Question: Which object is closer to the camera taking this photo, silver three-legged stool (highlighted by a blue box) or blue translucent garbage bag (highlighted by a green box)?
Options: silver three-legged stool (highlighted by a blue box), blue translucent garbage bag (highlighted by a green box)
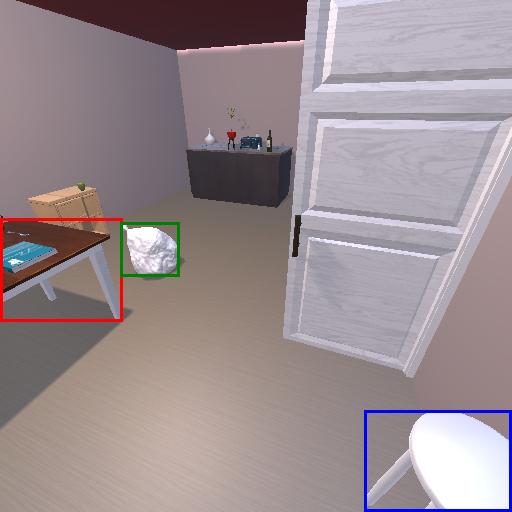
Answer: silver three-legged stool (highlighted by a blue box)